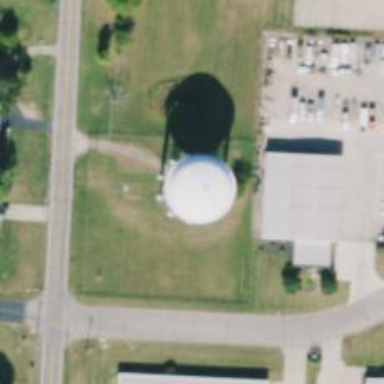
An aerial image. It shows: Water tower that is man-made.